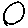
Label: circle